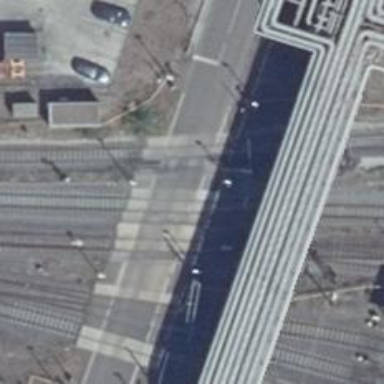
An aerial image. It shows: Railway level crossing.